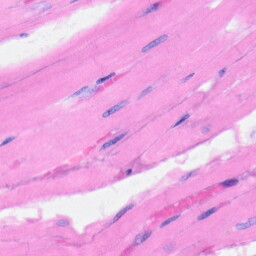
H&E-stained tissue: Heart